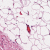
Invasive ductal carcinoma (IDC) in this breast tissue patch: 0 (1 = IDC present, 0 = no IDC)